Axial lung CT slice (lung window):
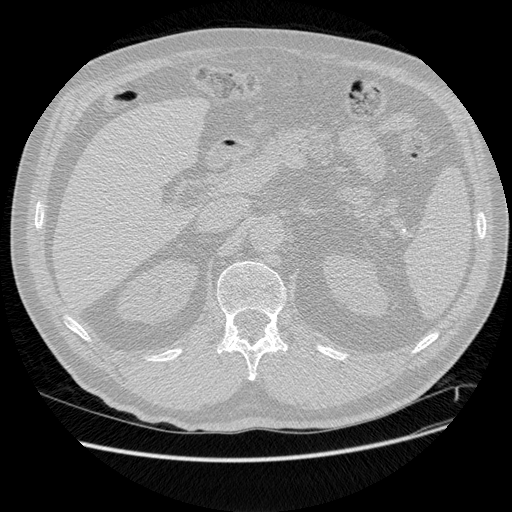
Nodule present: no